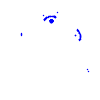
Particle: kaon